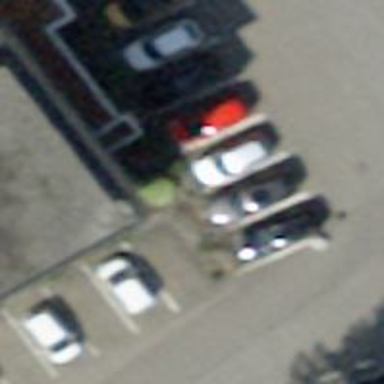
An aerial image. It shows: Charging station.